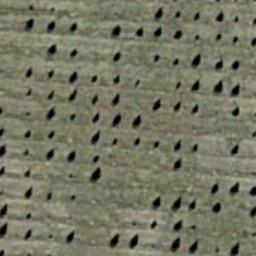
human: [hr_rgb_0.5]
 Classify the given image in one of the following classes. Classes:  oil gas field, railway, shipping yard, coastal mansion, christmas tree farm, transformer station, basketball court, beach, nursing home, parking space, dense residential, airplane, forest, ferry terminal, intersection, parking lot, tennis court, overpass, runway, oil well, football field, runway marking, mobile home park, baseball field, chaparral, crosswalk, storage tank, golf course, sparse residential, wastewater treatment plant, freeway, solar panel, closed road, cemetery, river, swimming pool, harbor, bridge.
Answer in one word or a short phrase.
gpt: christmas tree farm